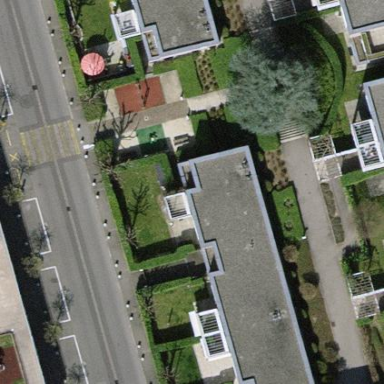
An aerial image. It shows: Apartment building with flat roof.